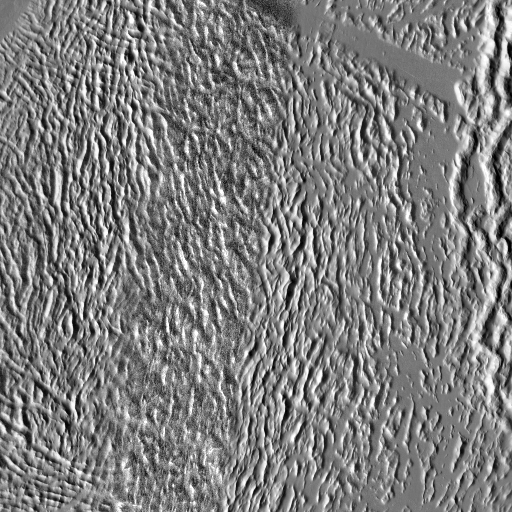
Crater classes present: Background